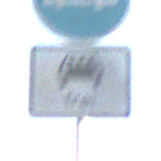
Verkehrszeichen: MehrfachbesetzePersonenkraftwagenFrei
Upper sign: Busssonderstreifen
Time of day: SunriseSunset
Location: Outdoor (RoadRail)
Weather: Clear
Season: NotSpecified
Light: Natural